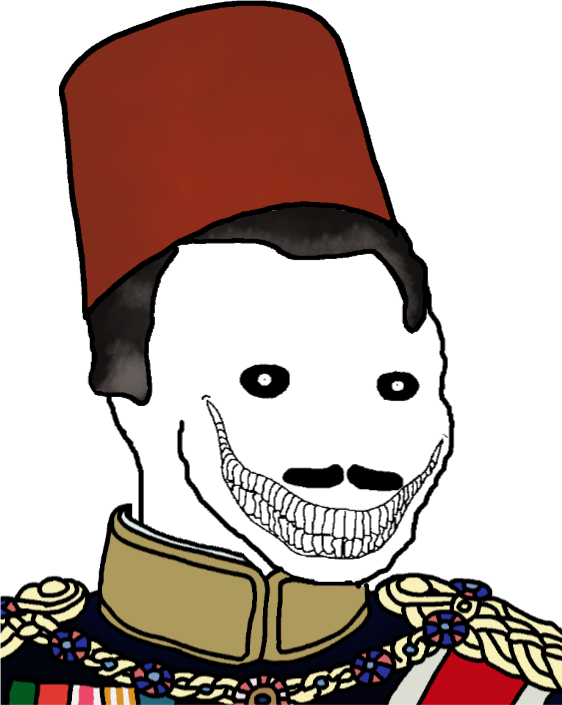
Label: 5_Oomer